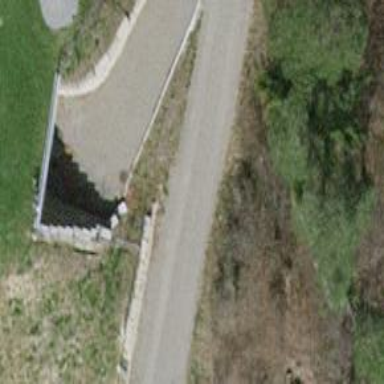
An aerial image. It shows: Retaining wall.